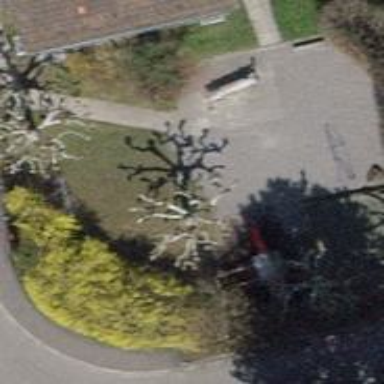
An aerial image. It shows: Playground area for leisure land.